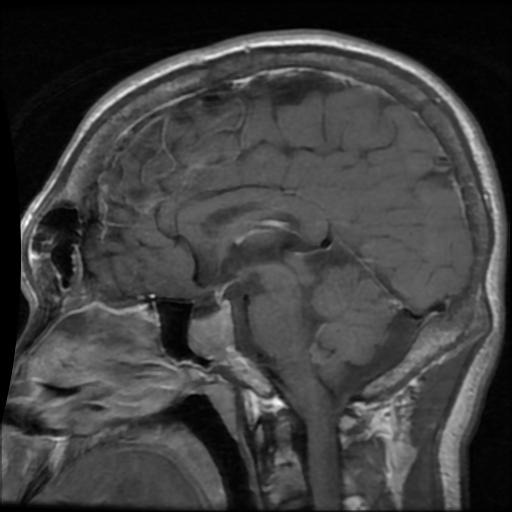
Label: pituitary